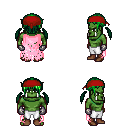
a pixel art fantasy rpg character, male body template, orc, green skin, pink tattered cape, white pants, green twin-tailed hairstyle, red bandana, metal gloves, brown shoes, four views (front, back, left, right), 2x2 character sprite sheet, small pixel art, hard edges, no anti-aliasing